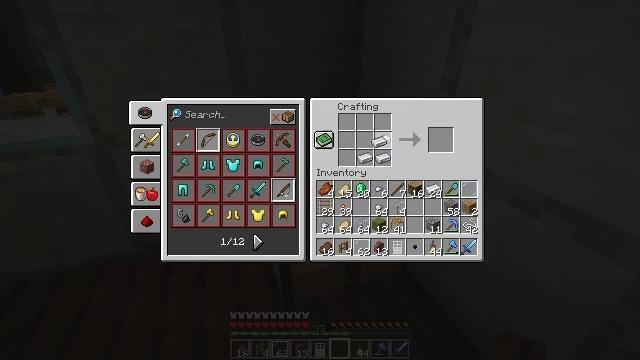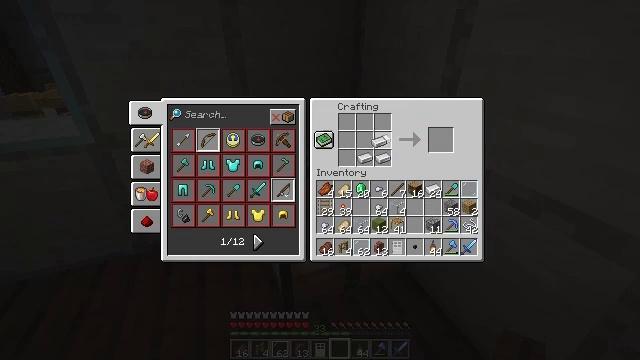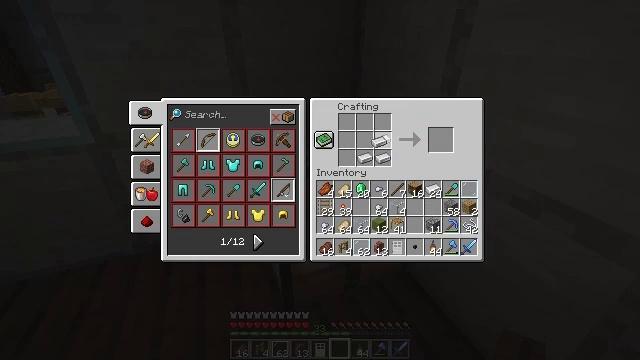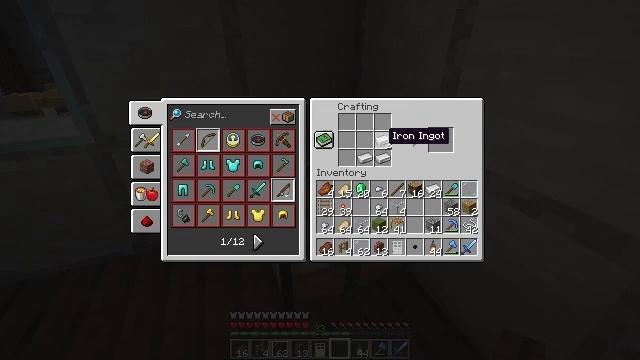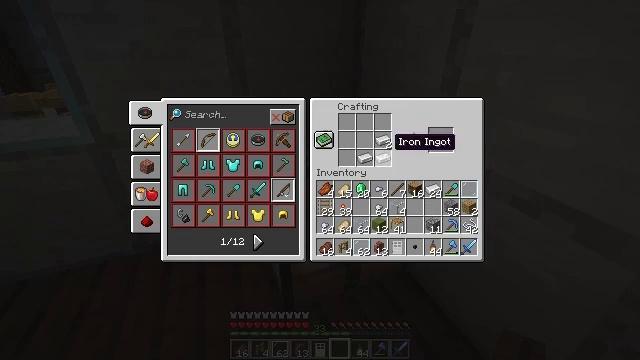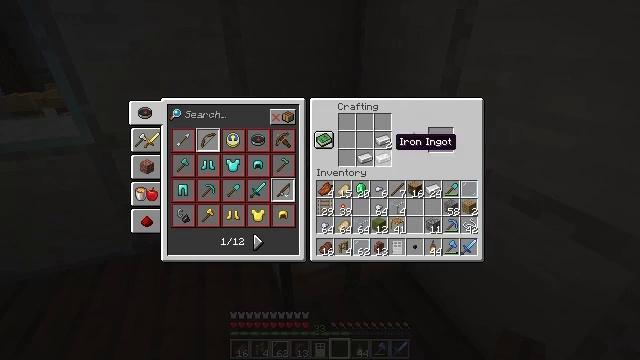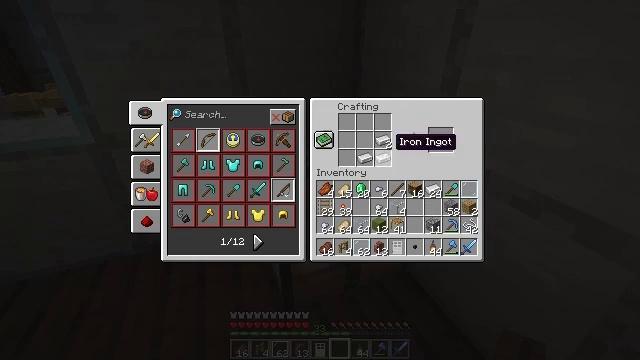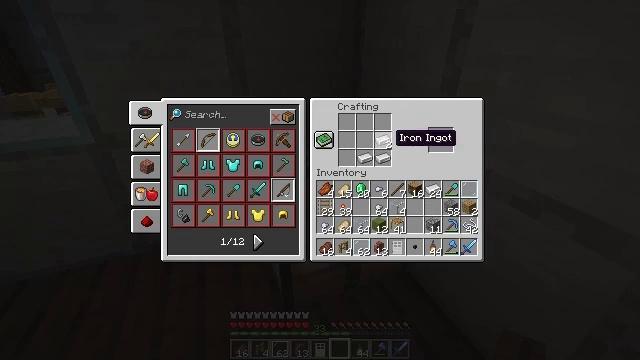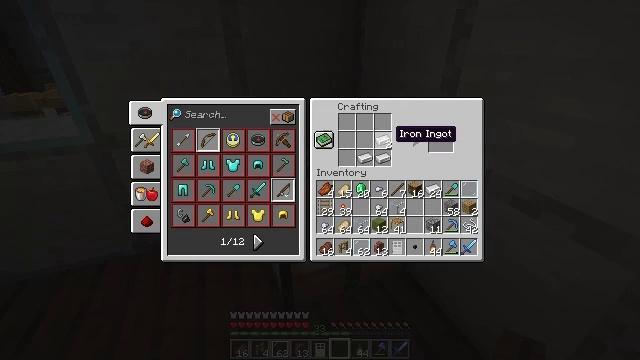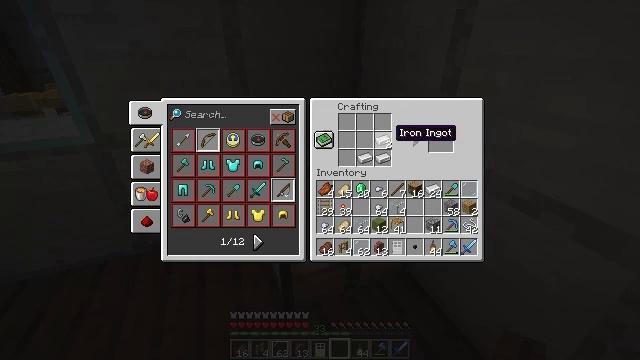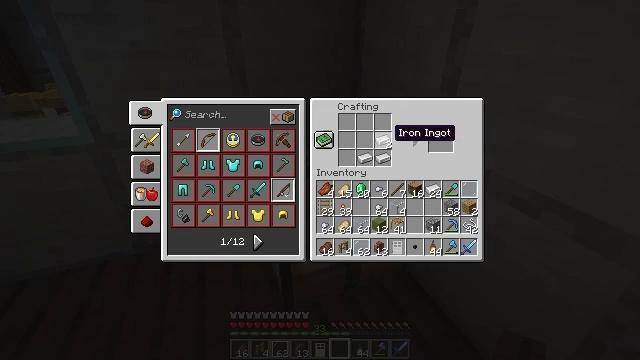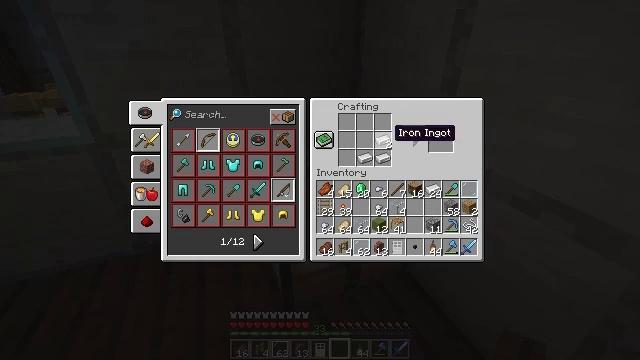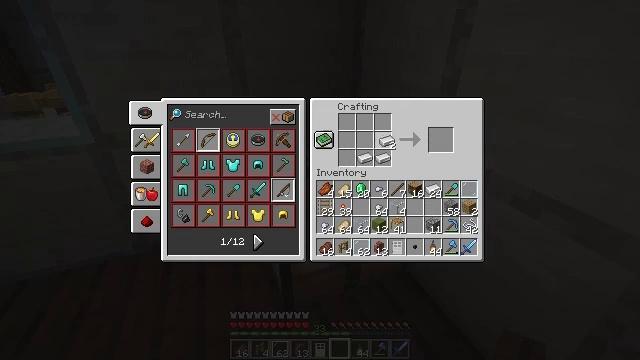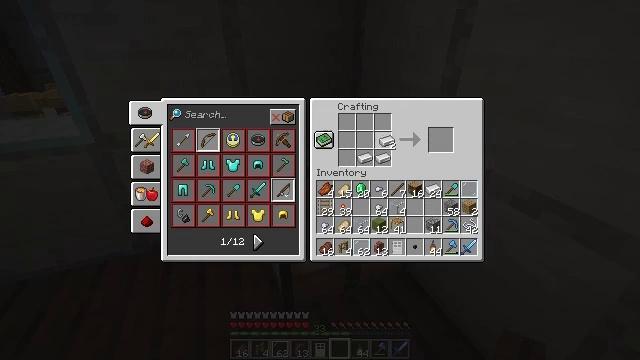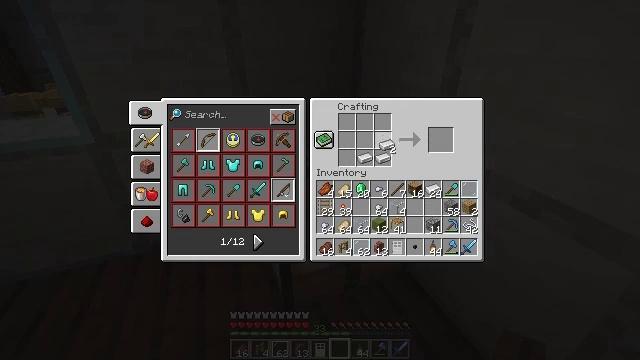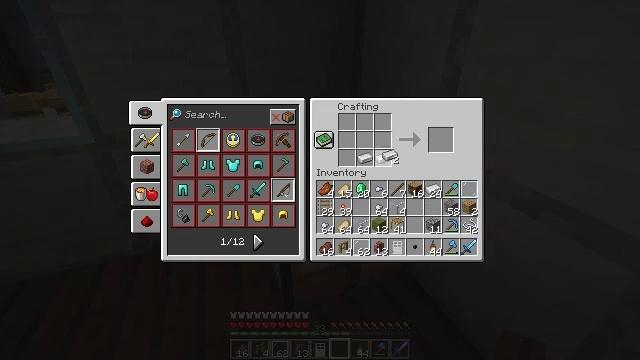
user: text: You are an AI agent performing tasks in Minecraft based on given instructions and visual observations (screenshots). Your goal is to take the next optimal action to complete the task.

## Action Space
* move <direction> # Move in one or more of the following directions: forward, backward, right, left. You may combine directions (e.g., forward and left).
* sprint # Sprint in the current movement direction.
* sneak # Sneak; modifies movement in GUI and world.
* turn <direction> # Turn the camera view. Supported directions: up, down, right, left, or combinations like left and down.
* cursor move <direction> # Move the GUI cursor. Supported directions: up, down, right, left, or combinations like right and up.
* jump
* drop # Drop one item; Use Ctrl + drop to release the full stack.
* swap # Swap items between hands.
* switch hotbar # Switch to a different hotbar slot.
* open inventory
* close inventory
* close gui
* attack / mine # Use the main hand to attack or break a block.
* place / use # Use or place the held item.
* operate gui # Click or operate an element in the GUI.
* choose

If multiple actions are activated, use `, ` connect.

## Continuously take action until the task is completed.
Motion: motion action
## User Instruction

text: Utilize the crafting table to craft a heavy weighted pressure plate.
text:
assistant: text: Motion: operate gui
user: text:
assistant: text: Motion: operate gui
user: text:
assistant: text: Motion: no_op
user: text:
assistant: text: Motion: no_op
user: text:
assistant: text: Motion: no_op
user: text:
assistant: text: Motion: no_op
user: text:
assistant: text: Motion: no_op
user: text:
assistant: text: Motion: no_op
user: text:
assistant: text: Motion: no_op
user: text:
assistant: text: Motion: no_op
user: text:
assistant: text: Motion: no_op
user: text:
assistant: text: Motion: operate gui
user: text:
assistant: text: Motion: operate gui
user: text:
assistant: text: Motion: operate gui
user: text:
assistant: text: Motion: cursor move down
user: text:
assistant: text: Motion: cursor move down
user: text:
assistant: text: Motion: no_op
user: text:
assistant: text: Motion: no_op
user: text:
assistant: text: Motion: cursor move down
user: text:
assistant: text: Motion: cursor move down
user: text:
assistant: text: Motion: no_op
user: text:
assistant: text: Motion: no_op
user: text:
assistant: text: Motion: no_op
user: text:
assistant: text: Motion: no_op
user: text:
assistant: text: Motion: no_op
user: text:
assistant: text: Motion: no_op
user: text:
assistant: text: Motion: no_op
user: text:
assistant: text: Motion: no_op
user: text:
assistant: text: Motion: no_op
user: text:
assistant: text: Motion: no_op